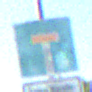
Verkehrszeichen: Sackgasse
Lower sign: HinweisGeaenderteVorfahrtVerkehrsfuehrungVerkehrsregelung3
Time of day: Midday
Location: Outdoor (Nature)
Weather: Clear
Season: NotSpecified
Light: Natural